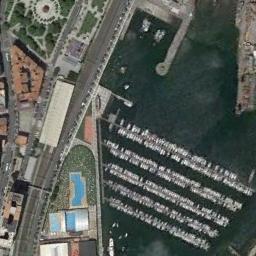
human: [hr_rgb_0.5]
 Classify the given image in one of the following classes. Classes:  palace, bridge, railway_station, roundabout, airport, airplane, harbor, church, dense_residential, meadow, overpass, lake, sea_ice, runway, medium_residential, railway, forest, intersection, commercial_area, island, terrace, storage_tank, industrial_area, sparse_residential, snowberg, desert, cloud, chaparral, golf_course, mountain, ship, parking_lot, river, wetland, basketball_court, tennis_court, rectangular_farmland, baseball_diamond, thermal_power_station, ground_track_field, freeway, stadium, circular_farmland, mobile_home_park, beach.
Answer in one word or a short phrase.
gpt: harbor